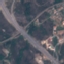
Land use / land cover class: Highway